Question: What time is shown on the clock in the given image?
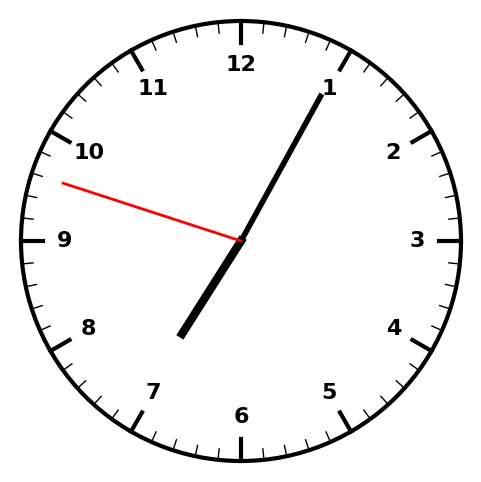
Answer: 07:04:48